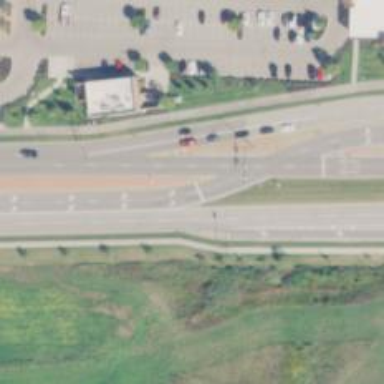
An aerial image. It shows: Solid stop line on the road marking.